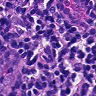
Metastatic tissue present: no